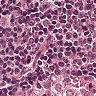
Metastatic tissue present: no